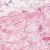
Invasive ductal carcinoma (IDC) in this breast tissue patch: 0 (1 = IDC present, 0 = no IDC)